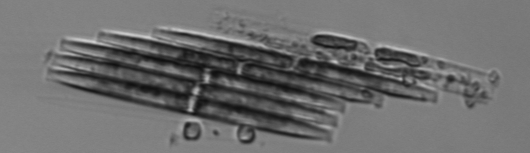
Label: Bacillaria